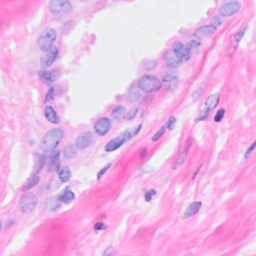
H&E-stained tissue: Breast